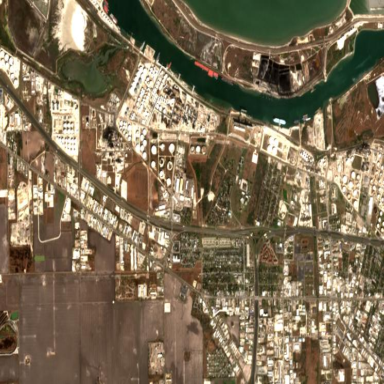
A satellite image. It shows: Industrial area with refinery. It is man-made works within the industrial land use.